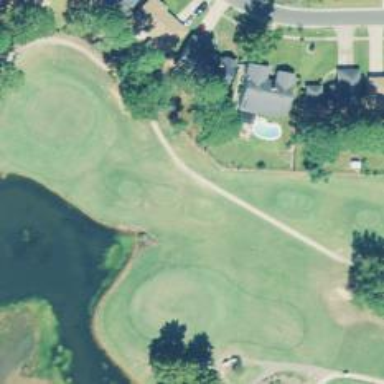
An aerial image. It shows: Path for both roads and golfers.